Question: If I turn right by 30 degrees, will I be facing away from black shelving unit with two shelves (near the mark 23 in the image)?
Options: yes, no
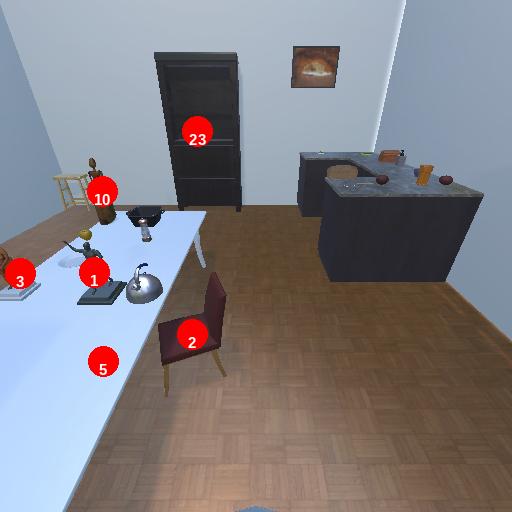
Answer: yes